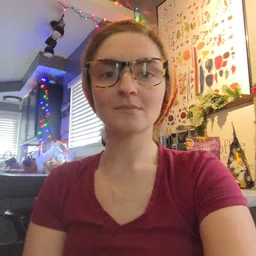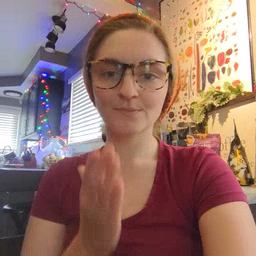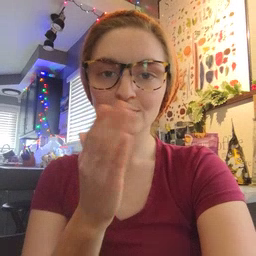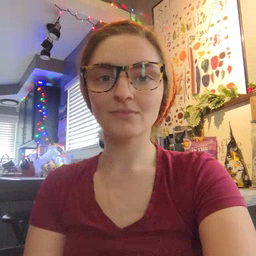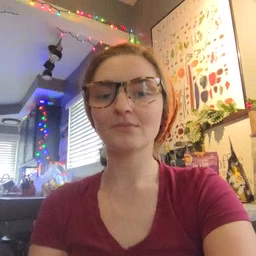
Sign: boat